Question: I know how to draw a rounded rectangle but I want to define roundness for each corner separately and draw something like the image below :

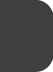
Answer: There's probably a few ways to achieve this, but the easiest I can think of would be to, as Andrew has already hinted, would be to define your own 'Shape'

'''
import java.awt.Dimension;
import java.awt.EventQueue;
import java.awt.Graphics;
import java.awt.Graphics2D;
import java.awt.RenderingHints;
import java.awt.geom.Path2D;
import javax.swing.JFrame;
import javax.swing.JPanel;
import javax.swing.UIManager;
import javax.swing.UnsupportedLookAndFeelException;
public class SimpleShape {
public static void main(String[] args) {
new SimpleShape();
}
public SimpleShape() {
EventQueue.invokeLater(new Runnable() {
@Override
public void run() {
try {
UIManager.setLookAndFeel(UIManager.getSystemLookAndFeelClassName());
} catch (ClassNotFoundException | InstantiationException | IllegalAccessException | UnsupportedLookAndFeelException ex) {
ex.printStackTrace();
}
JFrame frame = new JFrame("Testing");
frame.setDefaultCloseOperation(JFrame.EXIT_ON_CLOSE);
frame.add(new TestPane());
frame.pack();
frame.setLocationRelativeTo(null);
frame.setVisible(true);
}
});
}
public class TestPane extends JPanel {
private RightEnd rightEnd;
public TestPane() {
rightEnd = new RightEnd(100, 100, 40);
}
@Override
public Dimension getPreferredSize() {
return new Dimension(100, 100);
}
@Override
protected void paintComponent(Graphics g) {
super.paintComponent(g);
int x = (getWidth() - 100) / 2;
int y = (getHeight()- 100) / 2;
Graphics2D g2d = (Graphics2D) g.create();
g2d.setRenderingHint(RenderingHints.KEY_ANTIALIASING, RenderingHints.VALUE_ANTIALIAS_ON);
g2d.translate(x, y);
g2d.fill(rightEnd);
g2d.dispose();
}
}
public class RightEnd extends Path2D.Float {
public RightEnd(float width, float height, float radius) {
moveTo(0, 0);
lineTo(width - radius, 0);
curveTo(width, 0, width, 0, width, radius);
lineTo(width, height - radius);
curveTo(width, height, width, height, width - radius, height);
lineTo(0, height);
closePath();
}
}
}
'''